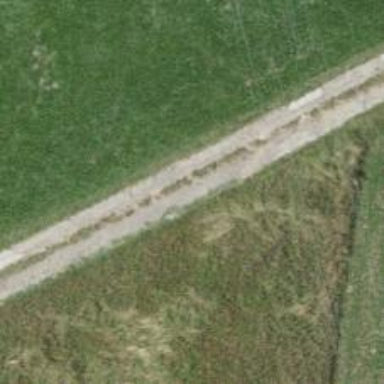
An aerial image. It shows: Gravel track road.